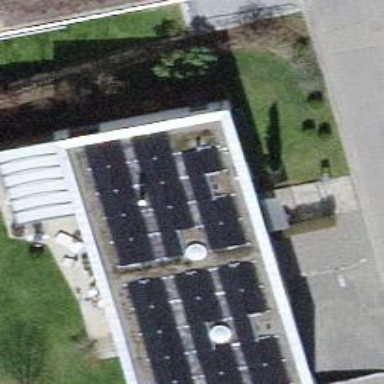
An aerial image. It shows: Solar power generator utilizing photovoltaic technology with solar photovoltaic panels.